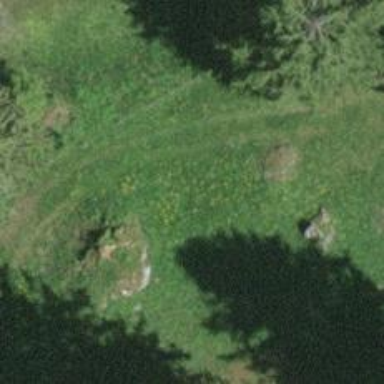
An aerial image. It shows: Grass track with grade5 tracktype.